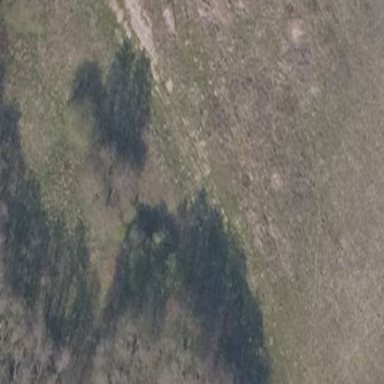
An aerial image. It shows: Landscape with heath vegetation.